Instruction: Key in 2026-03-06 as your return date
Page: home
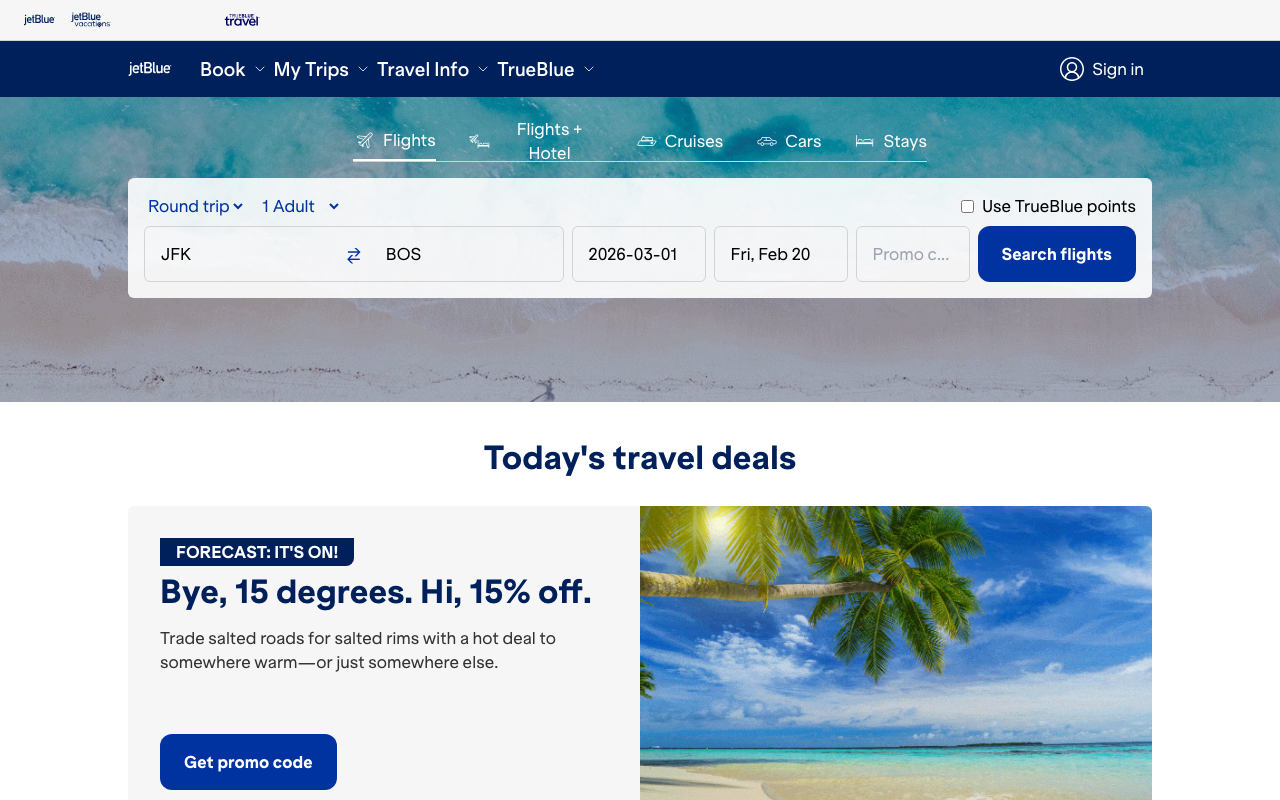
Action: type